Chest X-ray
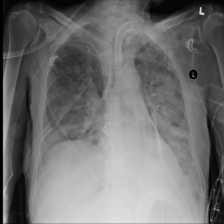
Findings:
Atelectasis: negative
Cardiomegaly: negative
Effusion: negative
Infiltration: positive
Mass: negative
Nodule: negative
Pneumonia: negative
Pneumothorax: negative
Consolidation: negative
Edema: negative
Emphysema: negative
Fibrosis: negative
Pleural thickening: negative
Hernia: negative